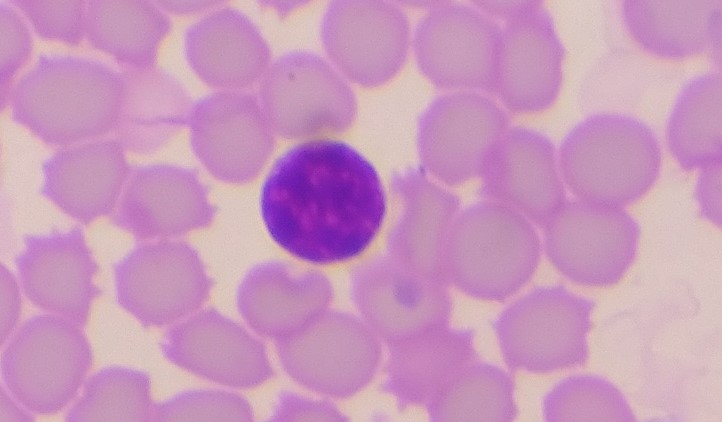
White blood cell type: Lymphocyte